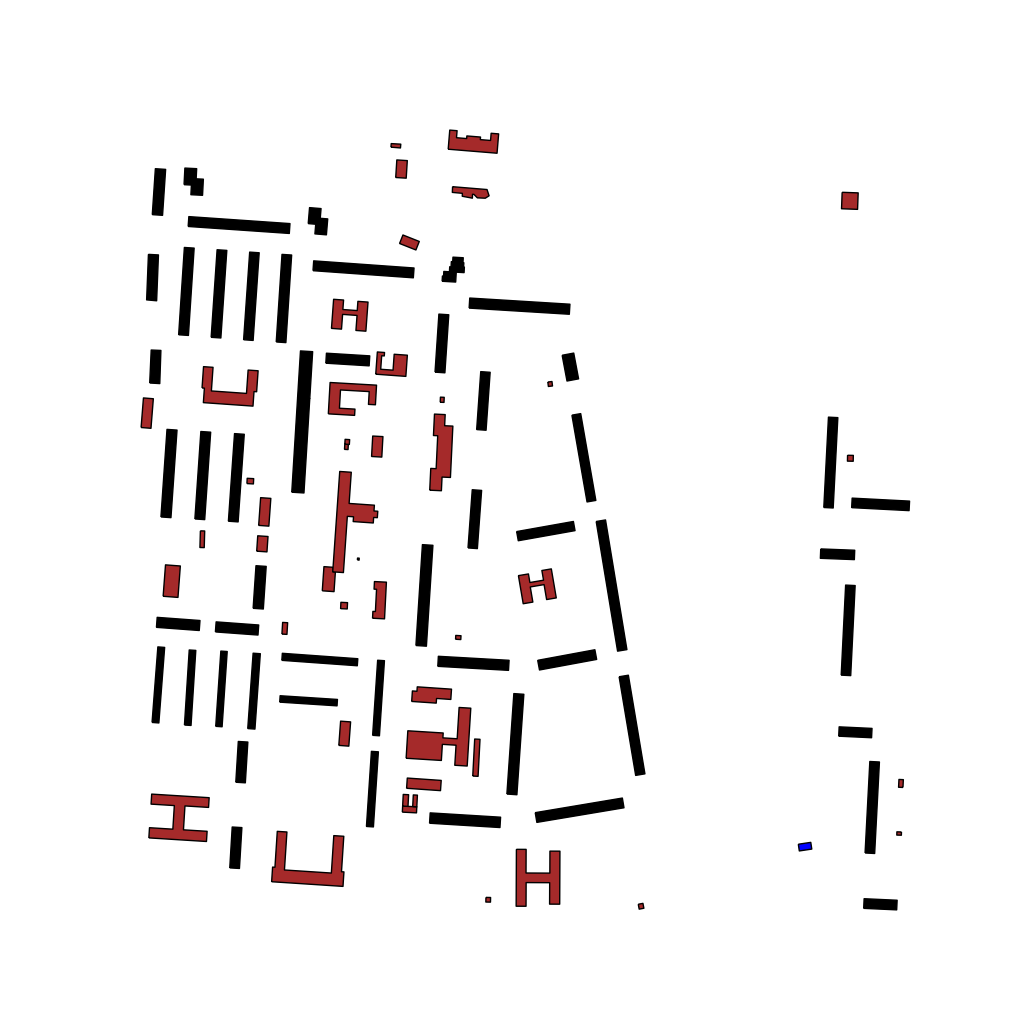
Tags: overhead vector_map, business, recreation, residential, modern, soviet, high_rise, individual_rise, low_rise, medium_rise, density_3, Building, Facility, Sportpl, 1.0 km²